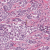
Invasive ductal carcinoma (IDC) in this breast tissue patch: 1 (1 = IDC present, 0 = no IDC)